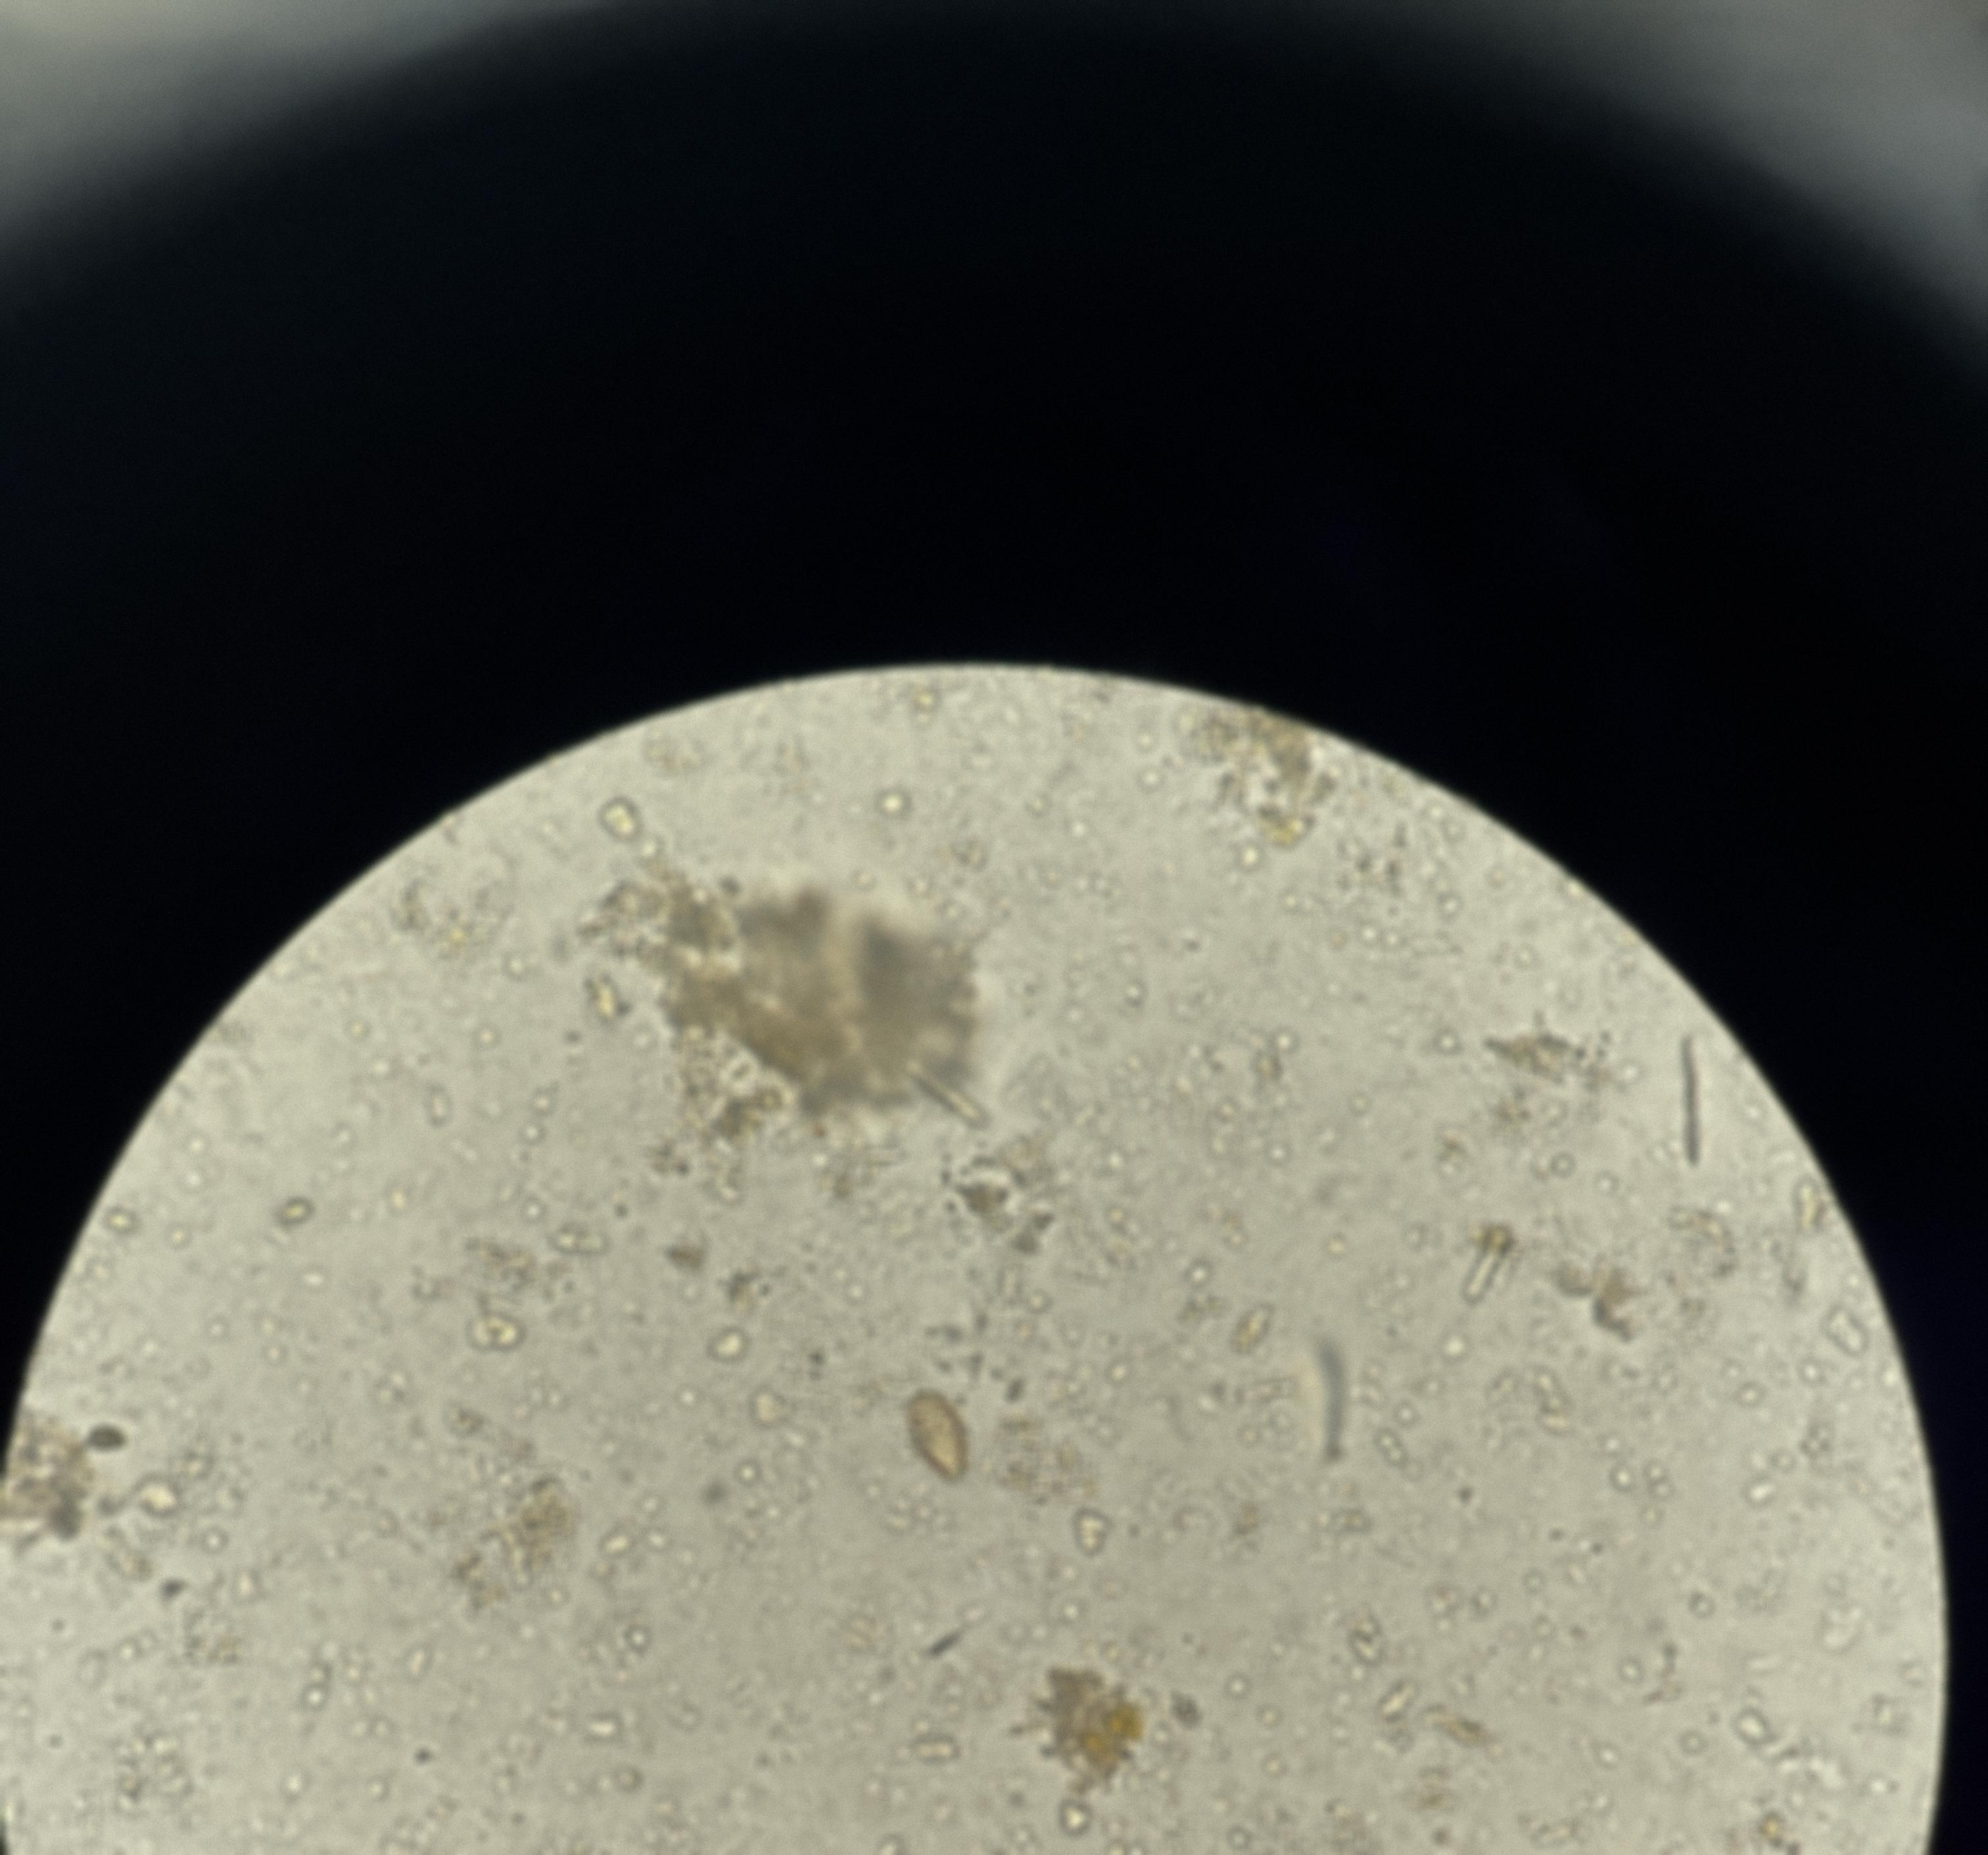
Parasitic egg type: Opisthorchis viverrine